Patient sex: M
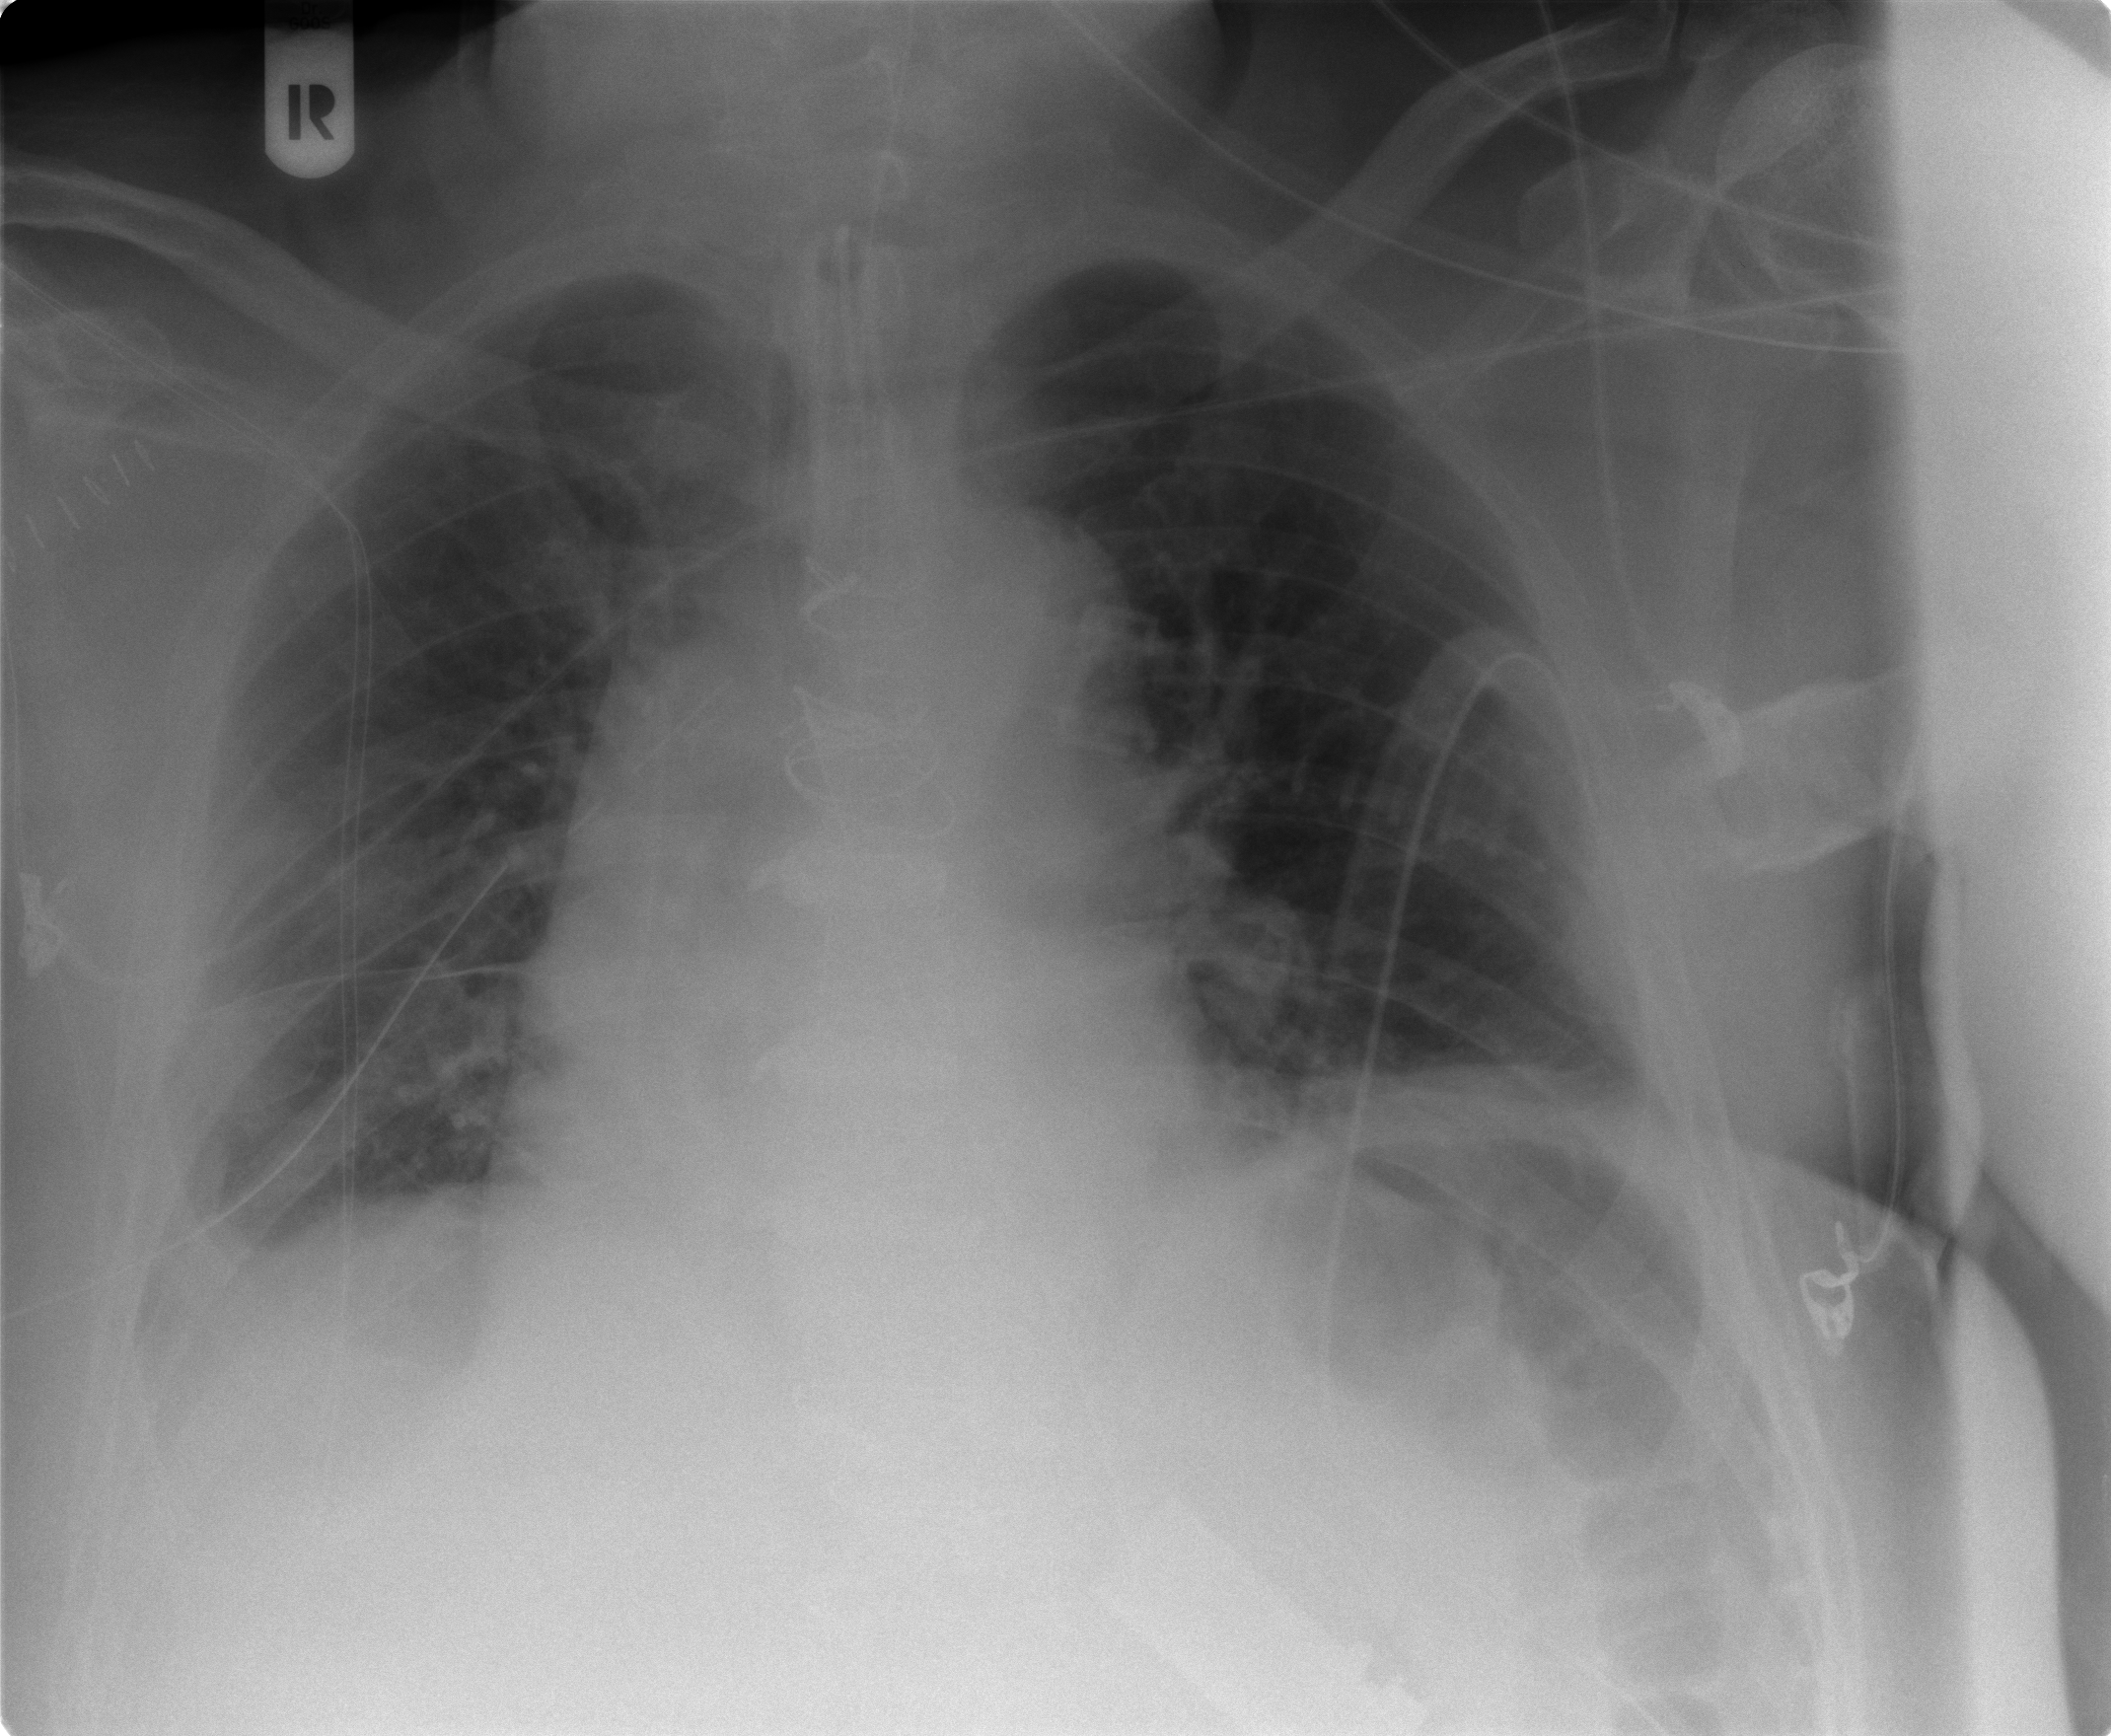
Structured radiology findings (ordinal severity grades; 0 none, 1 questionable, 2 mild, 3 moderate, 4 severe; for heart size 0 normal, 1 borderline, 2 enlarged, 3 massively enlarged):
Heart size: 2
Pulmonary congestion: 2
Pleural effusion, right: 2
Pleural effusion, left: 2
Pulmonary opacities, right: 0
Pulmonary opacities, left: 0
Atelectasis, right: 2
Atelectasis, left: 2